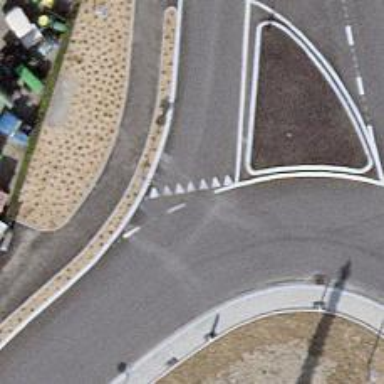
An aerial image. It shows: Road with "give way" sign.